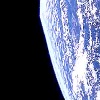
Label: cloud